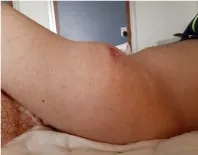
Clinical presentation of the left thigh mass during patient's treatment history. After 7 days of crizotinib.
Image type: medical_photograph (skin_photograph)